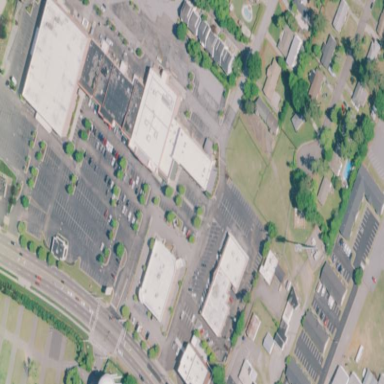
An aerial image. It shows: Commercial building housing mall.